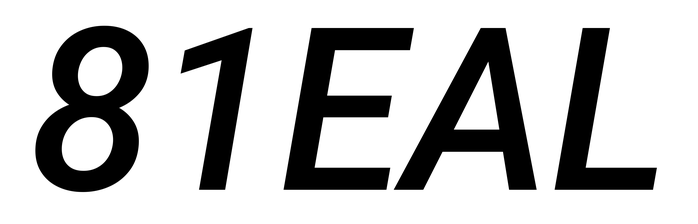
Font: Roboto-Italic_Medium_Italic